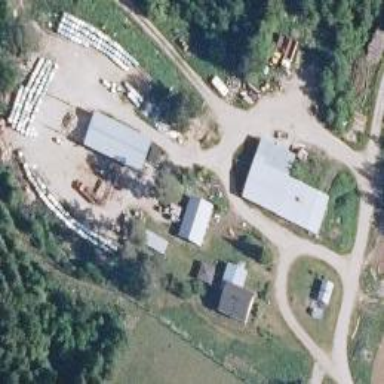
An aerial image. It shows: Farmyard area.